【题型】填空题　【知识点】立体几何　【难度】easy
在正方体 \(ABCD - A_1B_1C_1D_1\) 中，\(E\)，\(F\) 分别为 \(AB\)，\(C_1D_1\) 的中点，以 \(EF\) 为直径的球的球面与该正方体的棱共有 \underline{\ \ \ \ \ \ \ } 个公共点。
【解答】
\noindent 【答案】12

\noindent 【解析】不妨设正方体棱长为 2，\(EF\) 中点为 \(O\)。取 \(CD\)，\(CC_1\) 中点 \(G\)，\(M\)，侧面 \(BB_1C_1C\) 的中心为 \(N\)，连接 \(FG\)，\(EG\)，\(OM\)，\(ON\)，\(MN\)，如图。

\noindent 由题意可知，\(O\) 为球心，在正方体中，\(EF = \sqrt{FG^2 + EG^2} = \sqrt{2^2 + 2^2} = 2\sqrt{2}\)，
即 \(R = \sqrt{2}\)，

\noindent 则球心 \(O\) 到棱 \(CC_1\) 的距离为 \(OM = \sqrt{ON^2 + MN^2} = \sqrt{1^2 + 1^2} = \sqrt{2}\)，

\noindent 所以球 \(O\) 与棱 \(CC_1\) 相切，球面与棱 \(CC_1\) 只有 1 个交点，

\noindent 同理，根据正方体的对称性知，其余各棱和球面也只有 1 个交点，

\noindent 所以以 \(EF\) 为直径的球面与正方体棱的交点总数为 12。
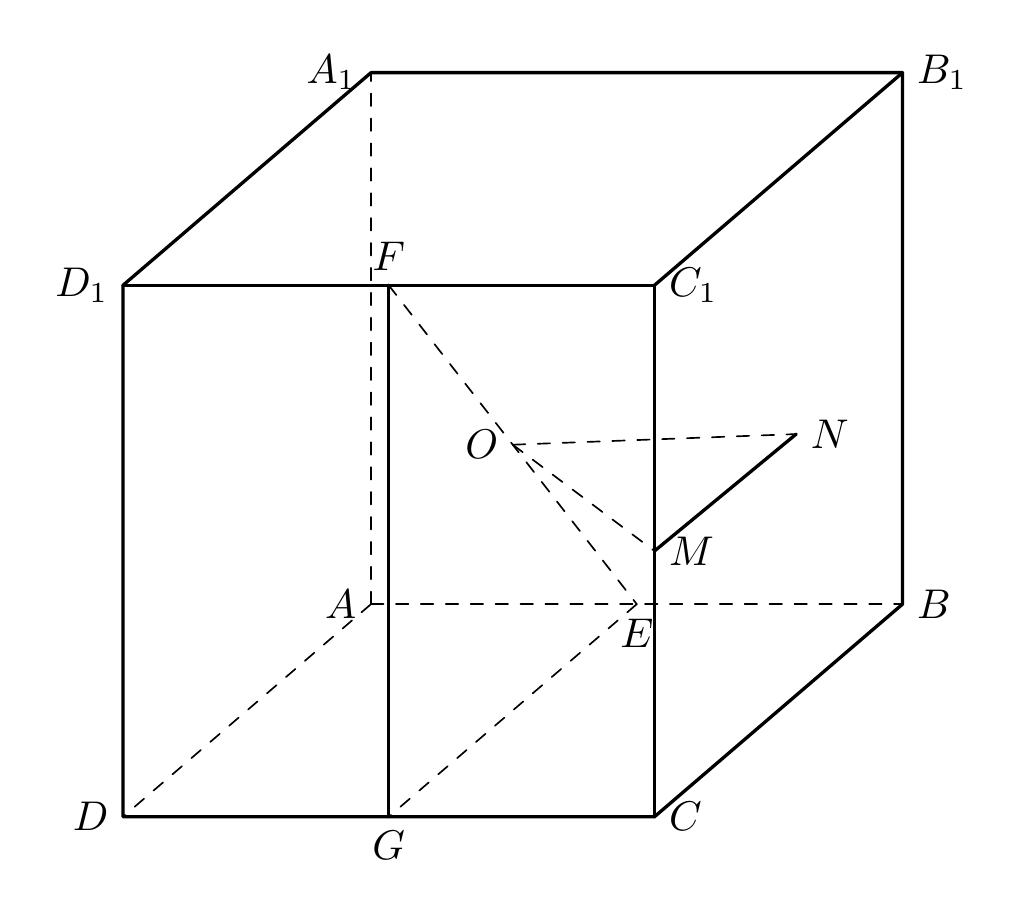